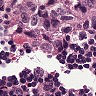
Metastatic tissue present: yes